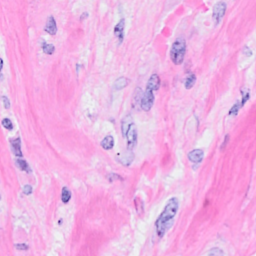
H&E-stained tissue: Breast